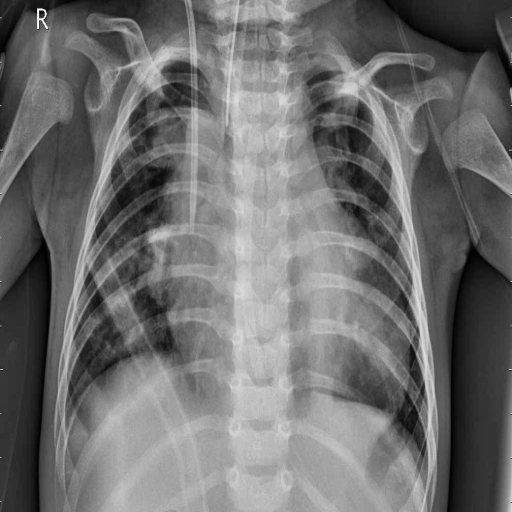
Finding: PNEUMONIA